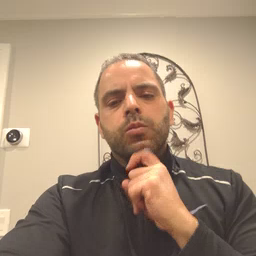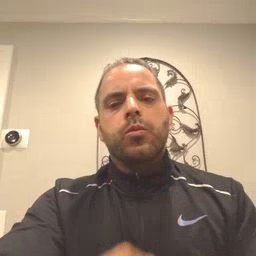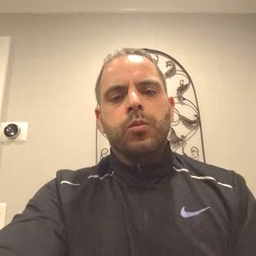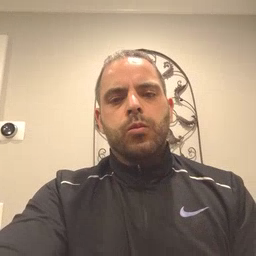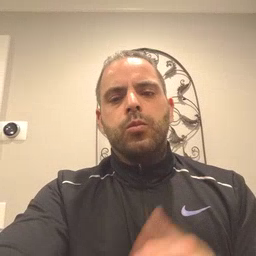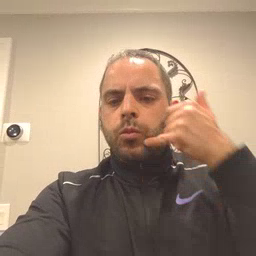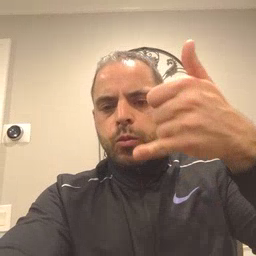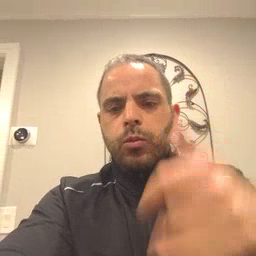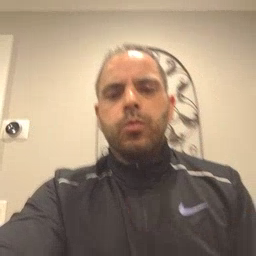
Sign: callonphone